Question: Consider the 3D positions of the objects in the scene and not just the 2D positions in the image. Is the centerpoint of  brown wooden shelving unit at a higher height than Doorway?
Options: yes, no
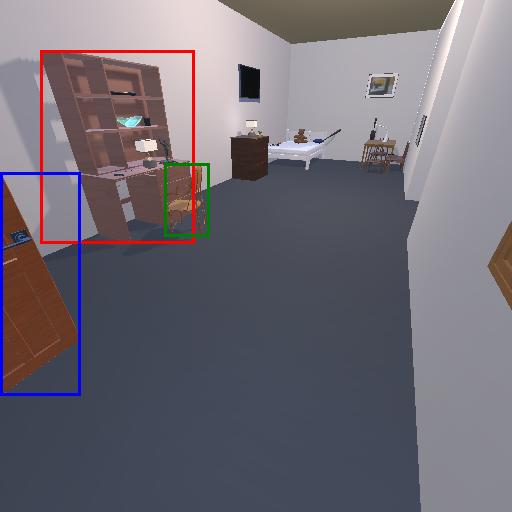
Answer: yes